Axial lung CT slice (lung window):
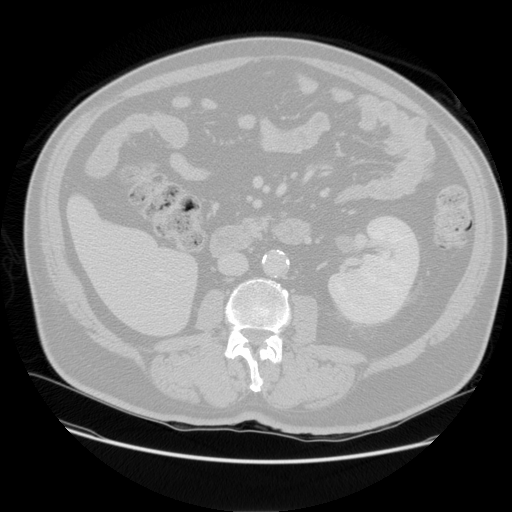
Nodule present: no